Question: I am new in Ubuntu and its hard to adapt here. I Have downloaded ADT Bundle from developer.android.com. But can't launch SDK manager.
'''
Exception in thread "main" java.lang.UnsatisfiedLinkError: no swt-win32-3550 or swt-!win32 in swt.library.path, java.library.path or the jar file
at org.eclipse.swt.internal.Library.loadLibrary(Unknown Source)
at org.eclipse.swt.internal.Library.loadLibrary(Unknown Source)
at org.eclipse.swt.internal.C.<clinit>(Unknown Source)
at org.eclipse.swt.widgets.Display.<clinit>(Unknown Source)
at com.android.sdkmanager.Main.showSdkManagerWindow(Main.java:346)
at com.android.sdkmanager.Main.doAction(Main.java:334)
at com.android.sdkmanager.Main.run(Main.java:120)
at com.android.sdkmanager.Main.main(Main.java:103)
'''
I saw many solution for Windows(Running 'SDK manager.exe' or smth), but I'm not able apply it for Ubuntu.
In beginning this dialog box appears

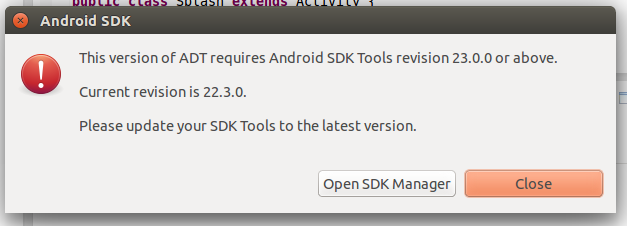
Answer: Open a terminal and navigate to the tools/ directory in the location where the Android SDK is installed, then execute './android sdk'; as they said at <URL>
Beside I strongly recommend to install and work on <URL> instead of Eclipse ADT if you want to develop on Android.